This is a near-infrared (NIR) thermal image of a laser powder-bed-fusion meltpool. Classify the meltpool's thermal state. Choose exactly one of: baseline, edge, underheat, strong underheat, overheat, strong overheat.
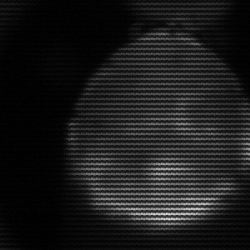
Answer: edge